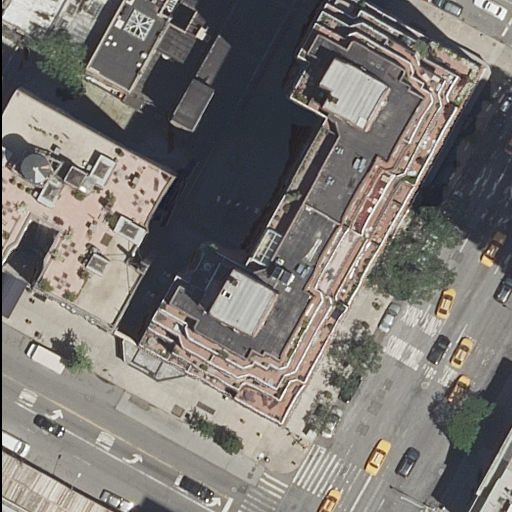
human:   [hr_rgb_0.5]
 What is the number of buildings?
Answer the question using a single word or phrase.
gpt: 10

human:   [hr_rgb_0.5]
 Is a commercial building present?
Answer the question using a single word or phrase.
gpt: no

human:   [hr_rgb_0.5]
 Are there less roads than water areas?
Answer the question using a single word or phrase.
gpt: no

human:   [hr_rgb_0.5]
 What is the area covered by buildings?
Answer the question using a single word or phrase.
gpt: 4737m2

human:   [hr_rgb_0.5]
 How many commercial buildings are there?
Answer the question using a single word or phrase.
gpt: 0

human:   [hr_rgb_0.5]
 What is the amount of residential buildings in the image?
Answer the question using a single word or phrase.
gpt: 10

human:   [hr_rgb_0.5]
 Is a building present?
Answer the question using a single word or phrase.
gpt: yes

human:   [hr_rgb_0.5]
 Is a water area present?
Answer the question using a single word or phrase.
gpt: no

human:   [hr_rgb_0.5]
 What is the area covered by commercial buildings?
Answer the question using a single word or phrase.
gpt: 0m2

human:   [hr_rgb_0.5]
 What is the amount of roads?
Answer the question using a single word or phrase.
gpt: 7

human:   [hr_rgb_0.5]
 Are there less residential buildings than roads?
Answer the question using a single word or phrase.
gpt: no

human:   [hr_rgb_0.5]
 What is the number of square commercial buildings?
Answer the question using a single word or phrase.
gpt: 0

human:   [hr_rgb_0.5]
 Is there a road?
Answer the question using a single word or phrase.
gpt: yes

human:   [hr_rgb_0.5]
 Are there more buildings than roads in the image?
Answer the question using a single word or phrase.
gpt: yes

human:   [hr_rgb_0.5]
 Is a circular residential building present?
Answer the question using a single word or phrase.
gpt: no

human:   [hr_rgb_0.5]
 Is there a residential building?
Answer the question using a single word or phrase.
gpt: yes

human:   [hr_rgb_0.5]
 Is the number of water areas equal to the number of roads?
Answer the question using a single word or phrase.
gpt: no

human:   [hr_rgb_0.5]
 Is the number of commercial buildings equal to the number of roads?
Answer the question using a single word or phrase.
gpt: no

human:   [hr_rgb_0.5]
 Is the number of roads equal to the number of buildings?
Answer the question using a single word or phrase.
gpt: no

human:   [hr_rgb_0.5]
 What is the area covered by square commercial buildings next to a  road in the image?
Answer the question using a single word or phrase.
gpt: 0m2

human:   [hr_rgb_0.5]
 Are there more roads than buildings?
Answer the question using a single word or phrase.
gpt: no

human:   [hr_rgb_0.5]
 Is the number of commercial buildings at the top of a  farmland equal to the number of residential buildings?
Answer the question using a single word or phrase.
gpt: no

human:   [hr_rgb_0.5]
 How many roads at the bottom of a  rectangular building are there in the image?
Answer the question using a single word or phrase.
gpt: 6

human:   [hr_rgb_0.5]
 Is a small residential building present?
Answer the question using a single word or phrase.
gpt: yes

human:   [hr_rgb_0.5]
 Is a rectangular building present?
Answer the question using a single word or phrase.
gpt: yes

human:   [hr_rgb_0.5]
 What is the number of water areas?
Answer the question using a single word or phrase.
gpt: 0

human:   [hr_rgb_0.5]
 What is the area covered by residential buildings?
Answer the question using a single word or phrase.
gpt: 4737m2

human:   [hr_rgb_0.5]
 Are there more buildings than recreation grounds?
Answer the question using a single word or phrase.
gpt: yes

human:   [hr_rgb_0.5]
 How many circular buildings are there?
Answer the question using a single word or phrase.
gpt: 0

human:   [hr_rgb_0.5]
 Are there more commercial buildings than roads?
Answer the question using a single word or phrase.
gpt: no

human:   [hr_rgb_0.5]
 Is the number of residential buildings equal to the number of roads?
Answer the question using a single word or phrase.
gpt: no

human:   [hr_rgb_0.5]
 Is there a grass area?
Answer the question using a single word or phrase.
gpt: no

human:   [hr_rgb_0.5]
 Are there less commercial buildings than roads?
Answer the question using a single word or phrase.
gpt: yes

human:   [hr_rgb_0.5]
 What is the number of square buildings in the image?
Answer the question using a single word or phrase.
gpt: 0

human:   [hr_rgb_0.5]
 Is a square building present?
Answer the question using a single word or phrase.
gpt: no

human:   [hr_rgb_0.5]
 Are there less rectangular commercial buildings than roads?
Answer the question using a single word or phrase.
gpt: yes

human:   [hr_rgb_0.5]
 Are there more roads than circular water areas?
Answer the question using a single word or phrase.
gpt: yes

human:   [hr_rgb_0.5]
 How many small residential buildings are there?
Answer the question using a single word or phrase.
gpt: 2

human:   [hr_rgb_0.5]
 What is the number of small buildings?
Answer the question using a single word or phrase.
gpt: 2

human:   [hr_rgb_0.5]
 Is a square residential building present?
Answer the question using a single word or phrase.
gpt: no

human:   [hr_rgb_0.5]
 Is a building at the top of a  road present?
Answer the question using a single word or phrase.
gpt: yes

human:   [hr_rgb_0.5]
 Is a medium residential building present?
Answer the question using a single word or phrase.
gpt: yes

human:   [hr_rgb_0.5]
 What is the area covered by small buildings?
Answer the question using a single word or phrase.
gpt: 77m2

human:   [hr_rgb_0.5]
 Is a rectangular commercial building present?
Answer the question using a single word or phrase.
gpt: no

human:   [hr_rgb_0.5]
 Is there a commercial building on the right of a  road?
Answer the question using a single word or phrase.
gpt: no

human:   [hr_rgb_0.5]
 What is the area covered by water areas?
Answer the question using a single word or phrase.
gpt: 0m2

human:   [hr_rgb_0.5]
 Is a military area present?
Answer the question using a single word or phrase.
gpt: no

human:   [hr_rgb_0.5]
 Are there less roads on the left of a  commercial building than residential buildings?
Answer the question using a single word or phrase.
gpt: yes

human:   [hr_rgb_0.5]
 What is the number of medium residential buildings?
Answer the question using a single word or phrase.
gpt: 4

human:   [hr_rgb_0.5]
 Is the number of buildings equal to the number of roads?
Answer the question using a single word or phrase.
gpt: no

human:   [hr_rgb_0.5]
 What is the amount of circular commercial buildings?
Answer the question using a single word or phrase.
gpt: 0

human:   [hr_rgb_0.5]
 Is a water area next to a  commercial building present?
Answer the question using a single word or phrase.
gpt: no

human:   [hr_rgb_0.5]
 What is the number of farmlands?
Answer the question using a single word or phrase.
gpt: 0

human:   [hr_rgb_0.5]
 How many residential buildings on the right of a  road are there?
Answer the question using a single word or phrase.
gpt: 7

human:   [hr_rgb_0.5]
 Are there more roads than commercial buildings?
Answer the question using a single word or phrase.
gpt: yes

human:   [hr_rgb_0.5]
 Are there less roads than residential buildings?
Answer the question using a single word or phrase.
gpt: yes

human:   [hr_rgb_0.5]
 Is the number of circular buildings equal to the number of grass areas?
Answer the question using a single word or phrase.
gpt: yes

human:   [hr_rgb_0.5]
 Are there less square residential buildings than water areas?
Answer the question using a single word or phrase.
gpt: no

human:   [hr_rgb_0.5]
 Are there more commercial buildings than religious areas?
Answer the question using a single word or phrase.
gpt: no

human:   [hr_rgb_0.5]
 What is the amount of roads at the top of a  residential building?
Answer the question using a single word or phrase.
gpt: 2

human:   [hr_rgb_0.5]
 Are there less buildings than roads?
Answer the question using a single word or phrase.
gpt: no

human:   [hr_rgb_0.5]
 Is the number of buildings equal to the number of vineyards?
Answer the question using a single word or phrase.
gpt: no

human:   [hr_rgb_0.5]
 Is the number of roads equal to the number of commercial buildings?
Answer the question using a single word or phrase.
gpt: no

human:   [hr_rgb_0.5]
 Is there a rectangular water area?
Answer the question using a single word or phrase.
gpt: no